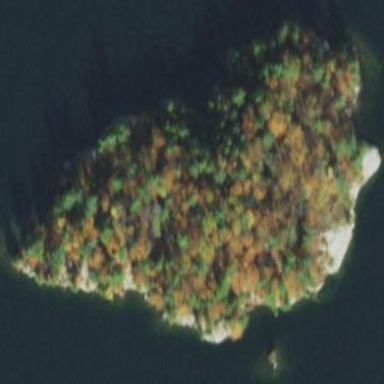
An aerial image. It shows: Campsite on picturesque islet.